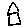
Label: house